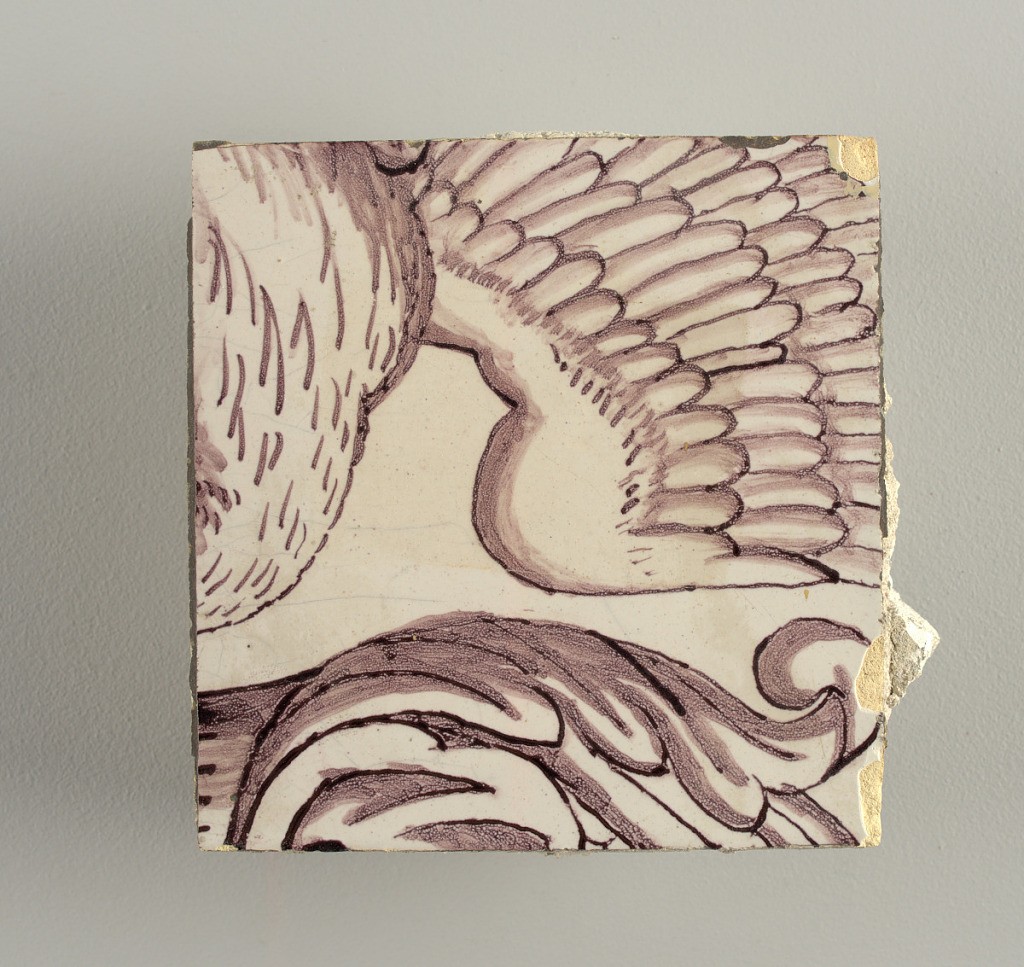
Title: Tile wall facing
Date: ca. 1725
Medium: Tin-glazed earthenware, underglaze
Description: Horizontal rectangle.  Thirty tiles wide and twenty-three tiles high with opening for fireplace eleven tiles wide and ten high.  Foliage arabesques disposed about three vertical axes from which are emphazised by urns at center and right, and at left by the figure of a standing woman carrying an infant on her arm and accompanied by two children.